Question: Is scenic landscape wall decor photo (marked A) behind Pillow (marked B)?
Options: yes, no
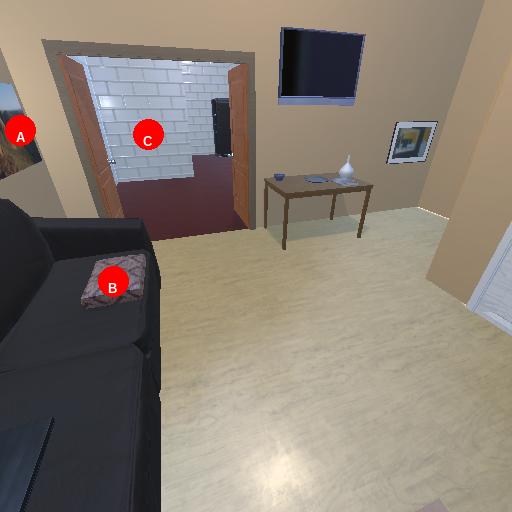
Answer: yes